Aerial crown-view tile of a tropical tree (Barro Colorado Island, Panama), acquired 20250317:
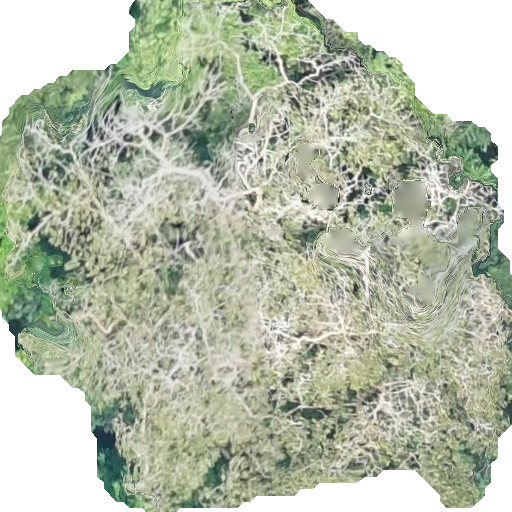
Species: Dipteryx oleifera
GBIF accepted scientific name: Dipteryx oleifera
Crown area: 322.893 m²